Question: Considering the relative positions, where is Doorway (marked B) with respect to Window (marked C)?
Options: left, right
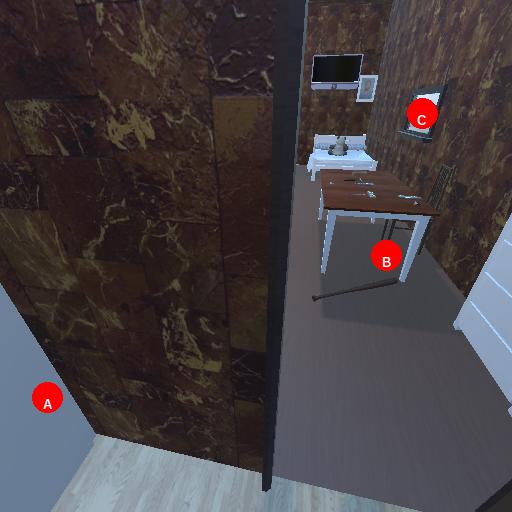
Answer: left